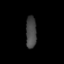
Tissue: lung
Cell type: Epithelial cells
Senescence score: 0.5743
Nuclear area (px): 333
Mean DAPI intensity: 70.324